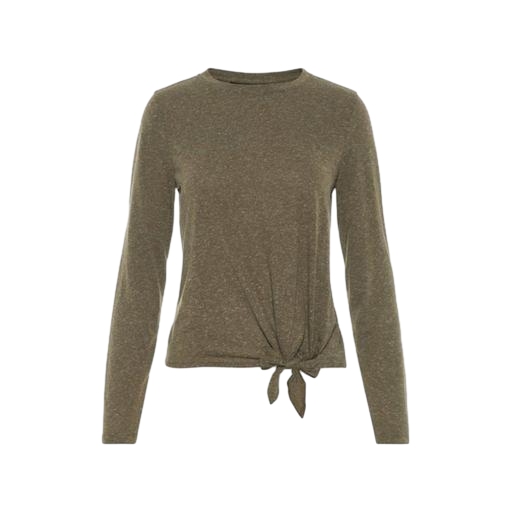
green knot front tee, gray jersey tie-front shirt, gray jersey tie-front top, white background